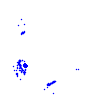
Particle: pion